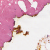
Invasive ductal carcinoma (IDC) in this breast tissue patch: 0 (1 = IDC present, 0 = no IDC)